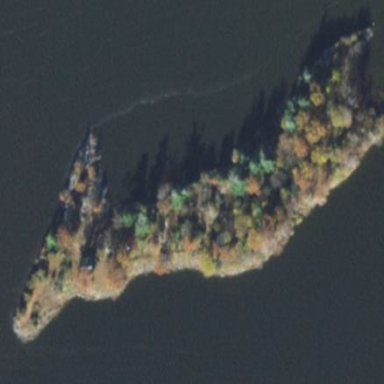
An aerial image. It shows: Islet.